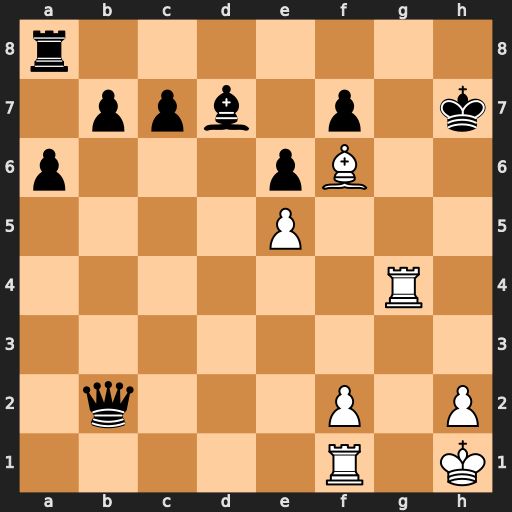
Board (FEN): r7/1ppb1p1k/p3pB2/4P3/6R1/8/1q3P1P/5R1K
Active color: w
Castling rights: -
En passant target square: -
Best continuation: Rh4+ Kg6 Rg1+ Kf5 Rg5#